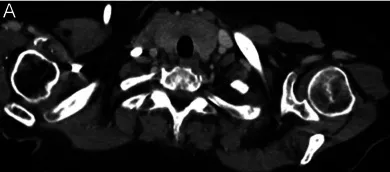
(A) CT-scan performed at the end of July with contrast agent shows the thyroid gland slightly enlarged with slight inhomogeneity of the structure.
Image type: radiology (ct)